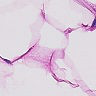
Metastatic tissue present: no